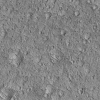
Atmospheric dust classification: not_dusty